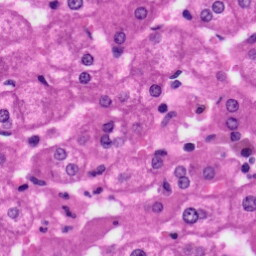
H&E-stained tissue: Liver